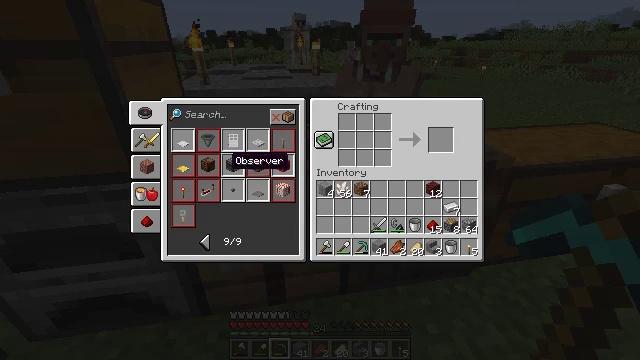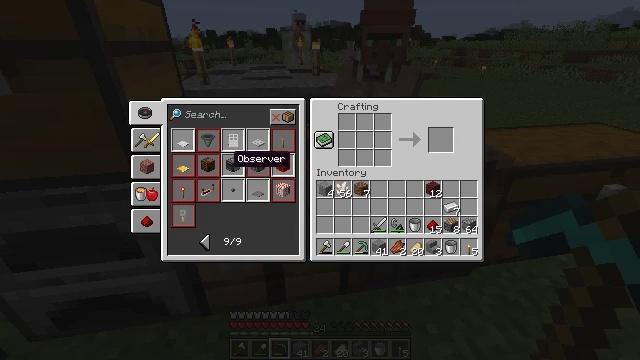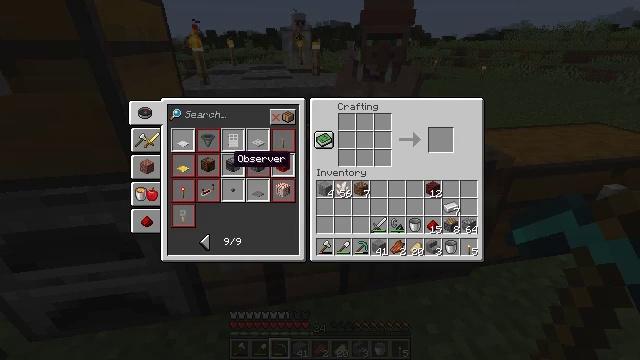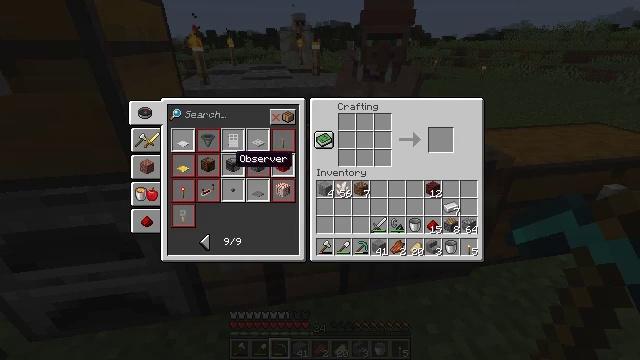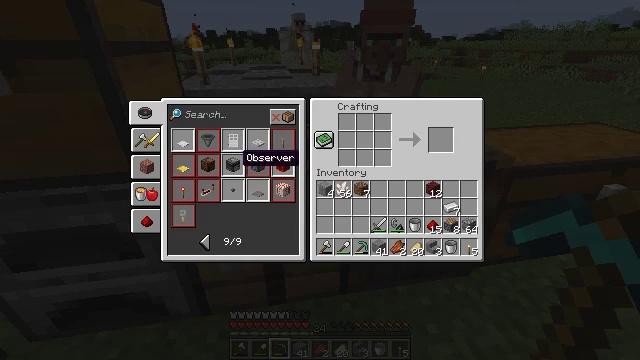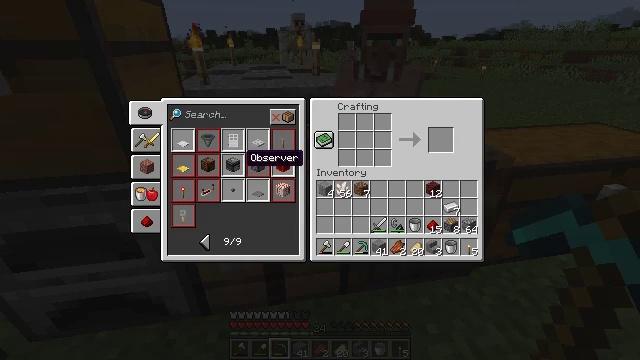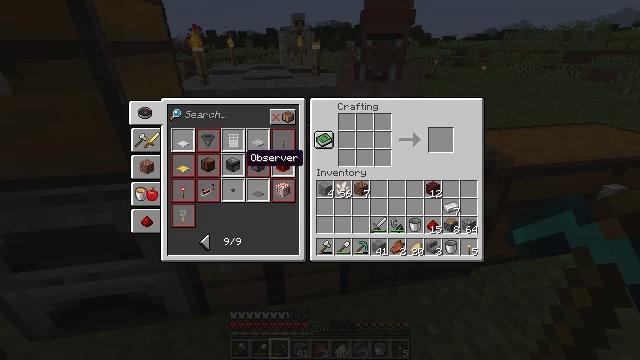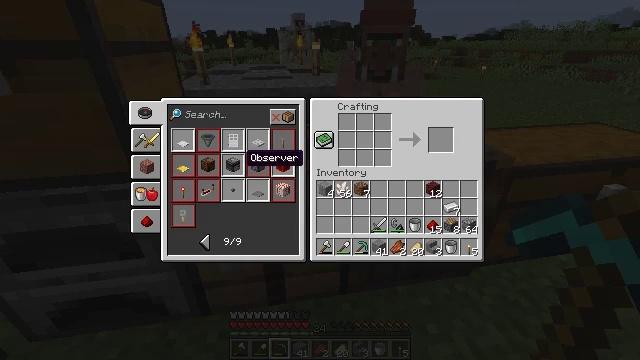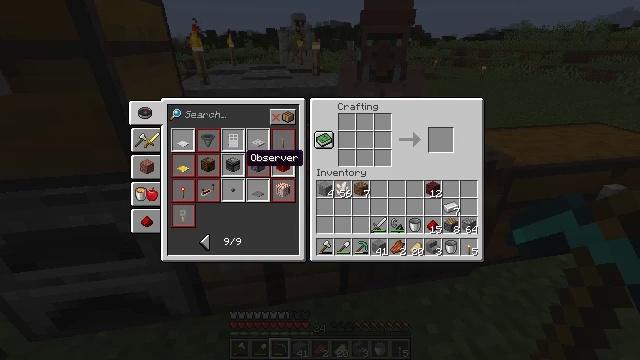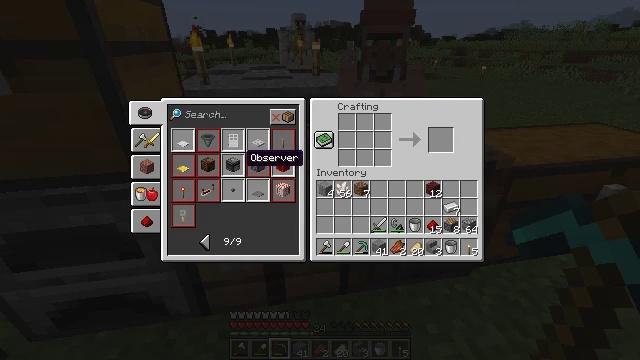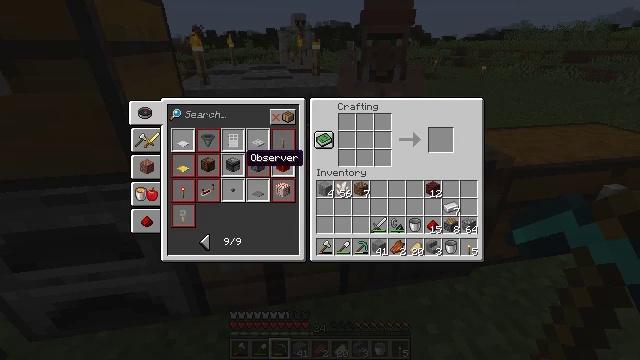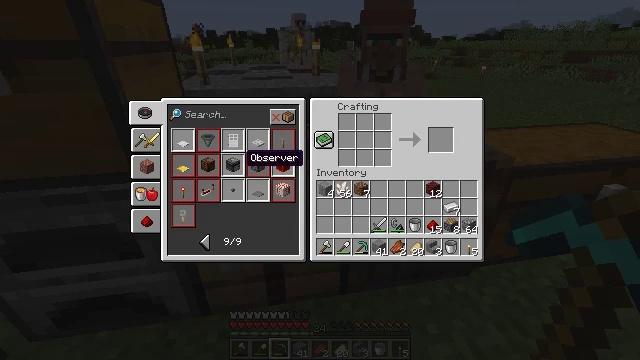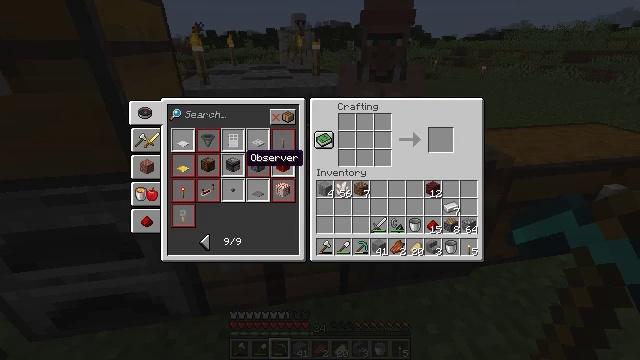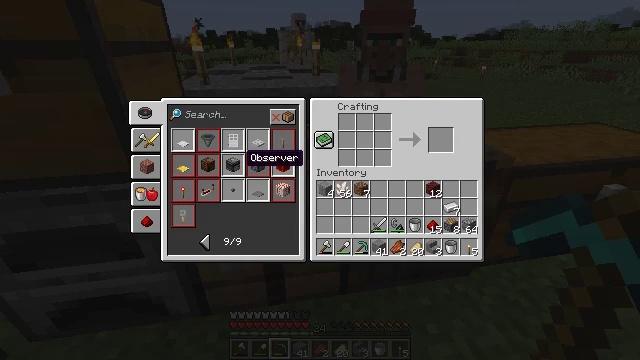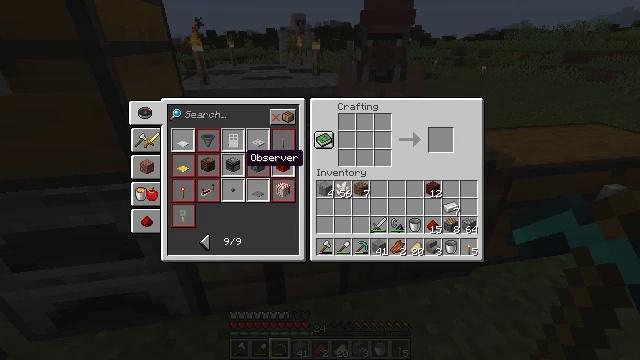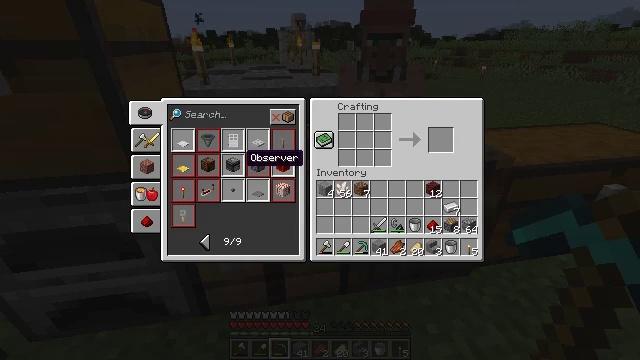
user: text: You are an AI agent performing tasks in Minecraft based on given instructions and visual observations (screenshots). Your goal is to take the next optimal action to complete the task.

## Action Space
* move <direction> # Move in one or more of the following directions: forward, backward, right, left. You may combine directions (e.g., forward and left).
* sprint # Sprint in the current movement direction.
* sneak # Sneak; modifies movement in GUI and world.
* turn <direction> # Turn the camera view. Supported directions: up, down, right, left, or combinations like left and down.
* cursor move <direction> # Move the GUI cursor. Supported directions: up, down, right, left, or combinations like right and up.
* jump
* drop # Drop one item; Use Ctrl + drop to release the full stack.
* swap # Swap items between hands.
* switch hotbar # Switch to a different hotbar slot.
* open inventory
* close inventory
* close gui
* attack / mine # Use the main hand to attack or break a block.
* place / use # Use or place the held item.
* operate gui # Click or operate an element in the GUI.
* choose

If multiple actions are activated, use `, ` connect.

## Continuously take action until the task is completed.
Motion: motion action
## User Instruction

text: Produce an observer by crafting at the table.
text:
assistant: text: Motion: no_op
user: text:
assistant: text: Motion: no_op
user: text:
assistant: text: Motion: no_op
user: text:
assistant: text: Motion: turn right
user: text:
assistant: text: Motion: no_op
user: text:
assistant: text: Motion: no_op
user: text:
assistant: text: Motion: no_op
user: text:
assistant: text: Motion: no_op
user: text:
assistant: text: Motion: no_op
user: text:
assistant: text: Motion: no_op
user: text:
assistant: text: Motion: no_op
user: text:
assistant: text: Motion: no_op
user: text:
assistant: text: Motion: no_op
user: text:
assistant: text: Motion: no_op
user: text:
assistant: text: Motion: no_op
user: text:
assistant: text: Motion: no_op
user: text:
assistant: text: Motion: no_op
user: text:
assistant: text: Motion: attack / mine
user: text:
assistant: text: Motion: attack / mine
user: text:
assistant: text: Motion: attack / mine
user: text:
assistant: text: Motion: no_op
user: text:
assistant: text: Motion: no_op
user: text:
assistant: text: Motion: no_op
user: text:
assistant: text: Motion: no_op
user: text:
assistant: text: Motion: no_op
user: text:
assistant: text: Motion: no_op
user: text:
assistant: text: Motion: no_op
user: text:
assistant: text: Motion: no_op
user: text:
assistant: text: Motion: no_op
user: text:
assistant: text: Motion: attack / mine